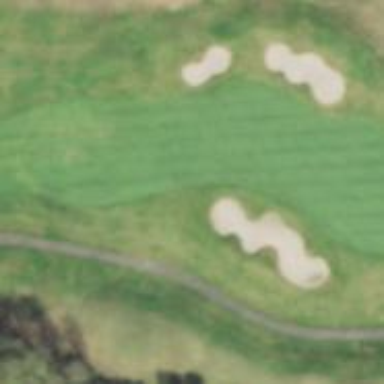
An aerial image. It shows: View of golf hole.